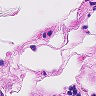
Metastatic tissue present: no